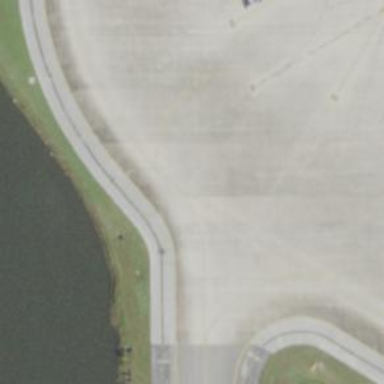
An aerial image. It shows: Image of taxiway at airport.